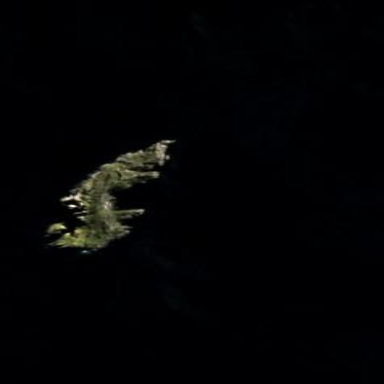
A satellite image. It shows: Islet along the coastline.